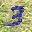
Label: 3